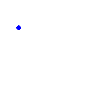
Particle: proton